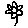
Label: flower